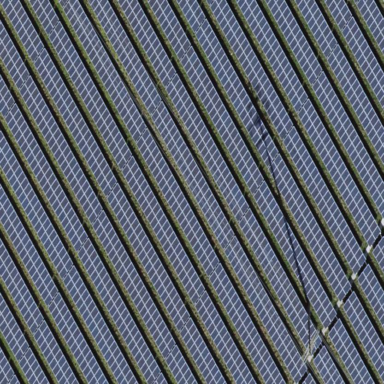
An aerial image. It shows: Solar power generator using photovoltaic panels.